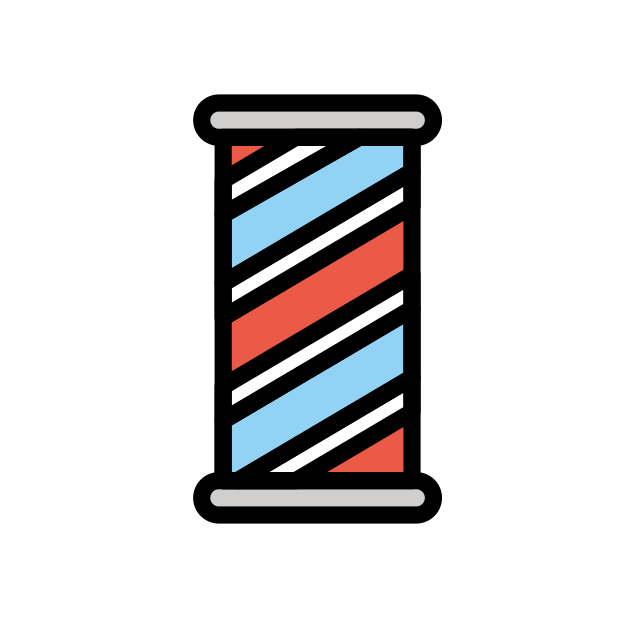
Emoji: 💈
Name: barber pole
Unicode: 0x1f488